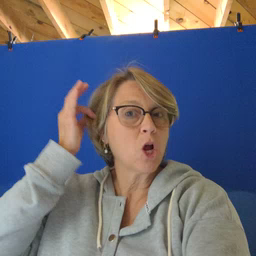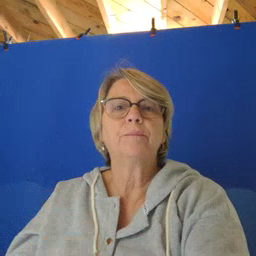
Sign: hair